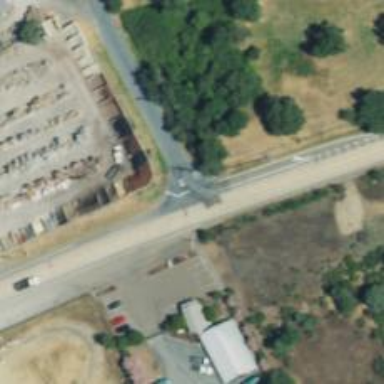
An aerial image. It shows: Stop road.